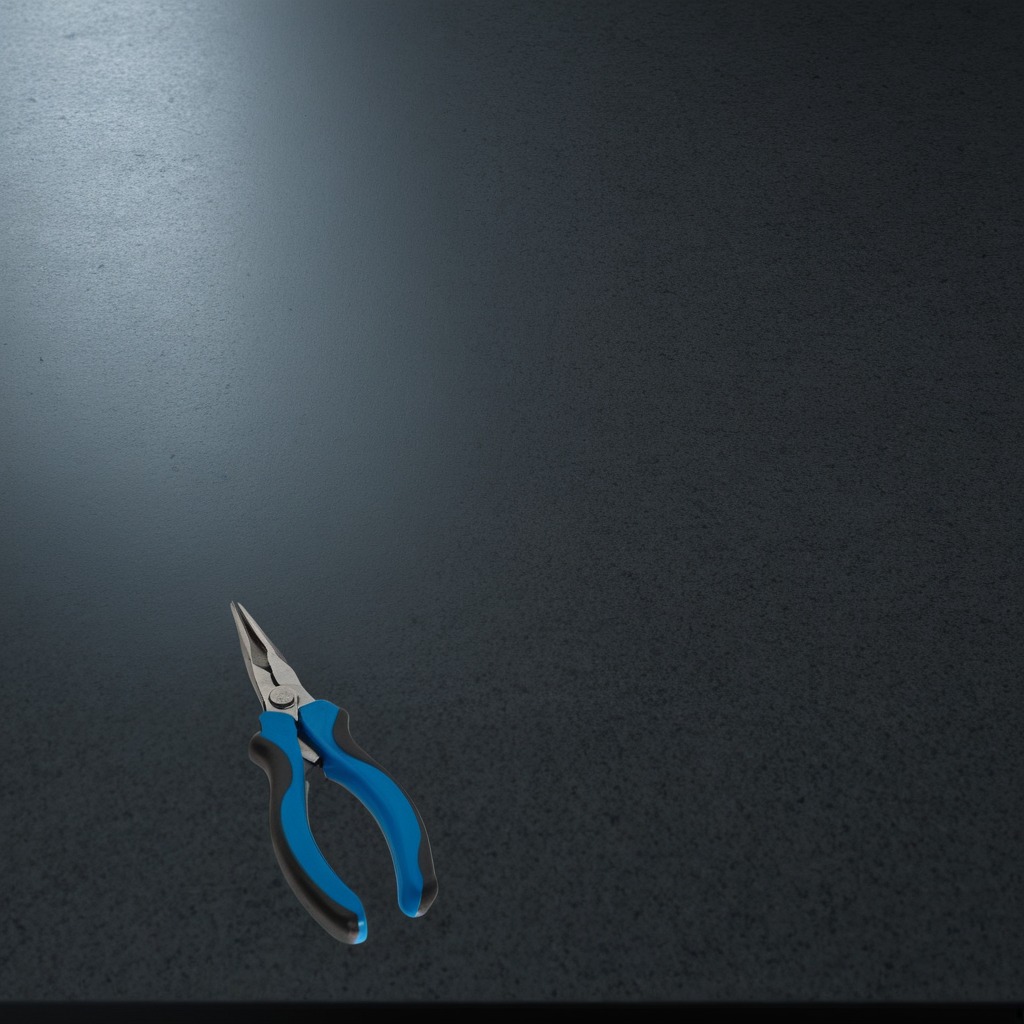
A plier lies on a clean granite table inside a workshop at night dim ambient light soft shadows worn but